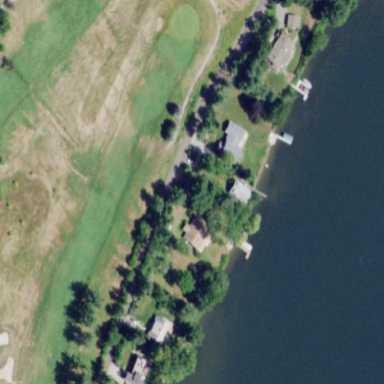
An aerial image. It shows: Grassy area designated as golf fairway.